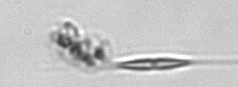
Label: Cylindrotheca